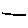
Label: line